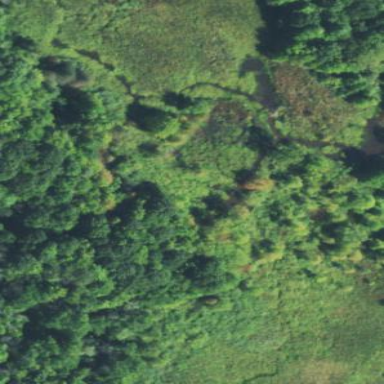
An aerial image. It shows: Swamp in wetland area.